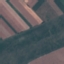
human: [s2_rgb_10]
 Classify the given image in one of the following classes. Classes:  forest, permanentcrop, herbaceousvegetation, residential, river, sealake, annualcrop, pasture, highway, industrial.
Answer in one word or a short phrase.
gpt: AnnualCrop